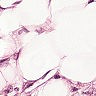
Metastatic tissue present: yes